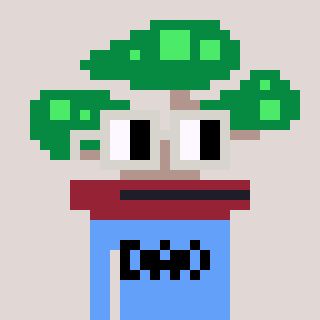
a pixel art character with square light gray glasses, a bonsai-shaped head and a blue-colored body on a warm background